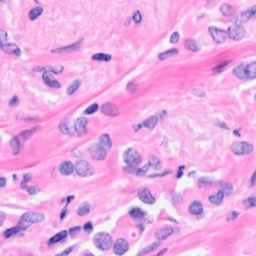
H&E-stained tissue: Breast